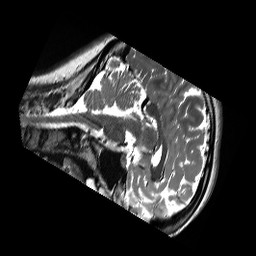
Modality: T2w
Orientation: sagittal
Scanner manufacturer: siemens
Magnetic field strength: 3 T
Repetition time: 13.52 s
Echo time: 0.088 s